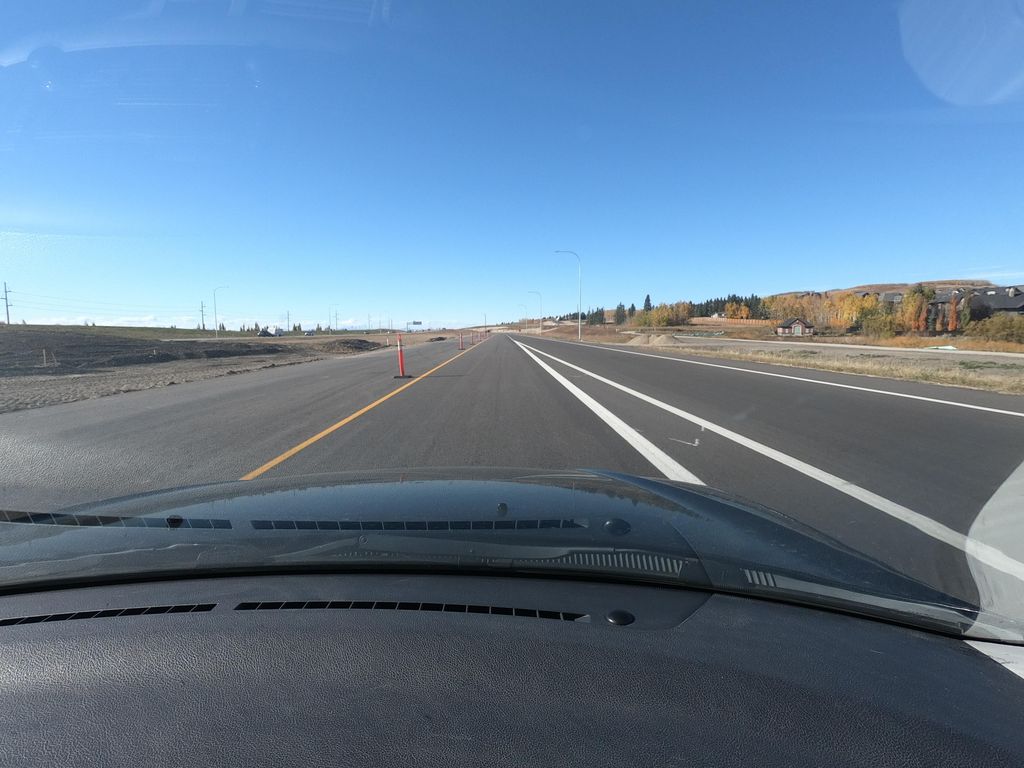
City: calgary